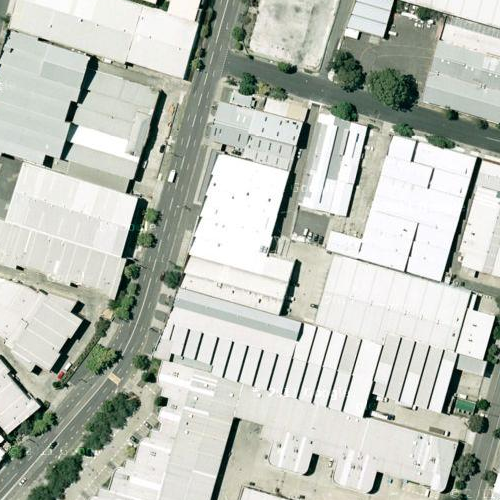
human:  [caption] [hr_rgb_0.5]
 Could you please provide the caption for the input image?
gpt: Many white buildings in the industrial area with a crossroad in the middle .

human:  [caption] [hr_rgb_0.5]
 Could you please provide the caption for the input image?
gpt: An industrial area with some white buildings and a crossroad in the middle .

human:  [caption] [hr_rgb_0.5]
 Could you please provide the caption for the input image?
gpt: There is a crossroad in the middle of the industrial area .

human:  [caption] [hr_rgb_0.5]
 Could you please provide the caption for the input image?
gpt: There are many white buildings in the industrail area .

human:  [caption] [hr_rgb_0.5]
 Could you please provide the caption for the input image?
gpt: An industial area with many buildings in while a crossroad in the middle .